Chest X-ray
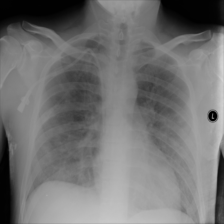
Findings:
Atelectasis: negative
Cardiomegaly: negative
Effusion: negative
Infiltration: negative
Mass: negative
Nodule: negative
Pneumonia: negative
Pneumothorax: negative
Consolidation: negative
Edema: negative
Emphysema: negative
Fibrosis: negative
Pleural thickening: negative
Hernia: negative